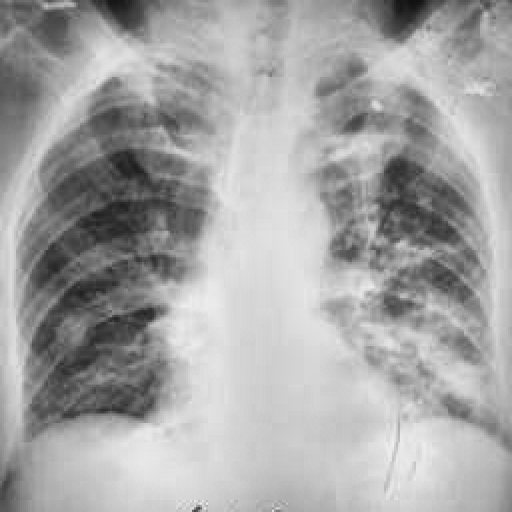
Finding: TUBERCULOSIS